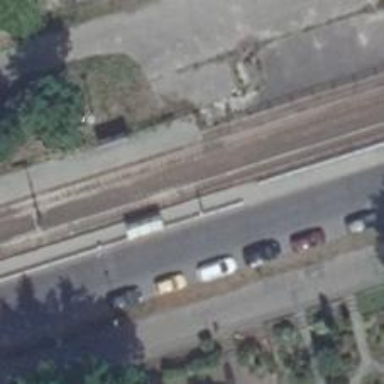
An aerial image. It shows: Tram stop position for public transport.